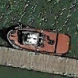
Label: civil